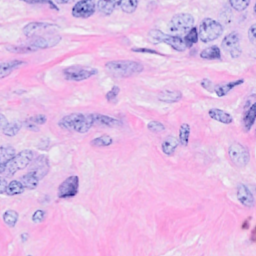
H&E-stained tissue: Breast